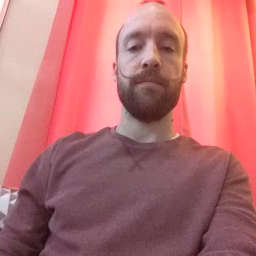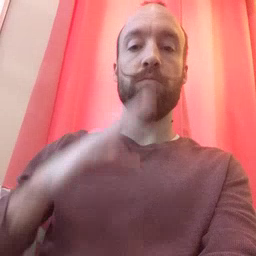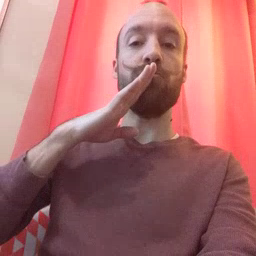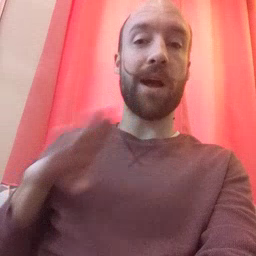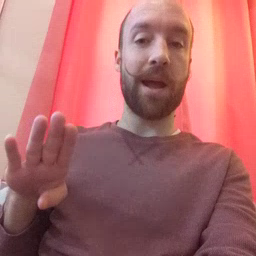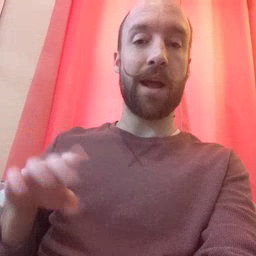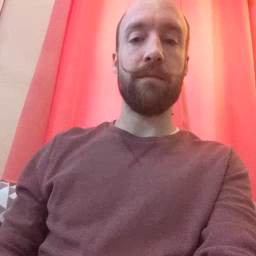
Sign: quiet